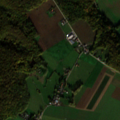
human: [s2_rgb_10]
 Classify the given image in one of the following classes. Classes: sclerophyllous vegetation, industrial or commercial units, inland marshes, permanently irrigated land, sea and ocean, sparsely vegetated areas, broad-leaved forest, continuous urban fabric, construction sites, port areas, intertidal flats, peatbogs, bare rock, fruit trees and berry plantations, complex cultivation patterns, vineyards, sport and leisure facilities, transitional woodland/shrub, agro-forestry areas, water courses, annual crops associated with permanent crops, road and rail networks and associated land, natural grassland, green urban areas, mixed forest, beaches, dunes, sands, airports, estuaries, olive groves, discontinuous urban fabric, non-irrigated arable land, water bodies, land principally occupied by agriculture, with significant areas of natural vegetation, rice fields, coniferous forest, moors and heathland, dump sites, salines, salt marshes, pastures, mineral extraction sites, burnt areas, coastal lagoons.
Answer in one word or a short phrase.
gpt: discontinuous urban fabric, non-irrigated arable land, pastures, complex cultivation patterns, land principally occupied by agriculture, with significant areas of natural vegetation, broad-leaved forest